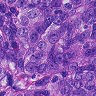
Metastatic tissue present: yes